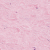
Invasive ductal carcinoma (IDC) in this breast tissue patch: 0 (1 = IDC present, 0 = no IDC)